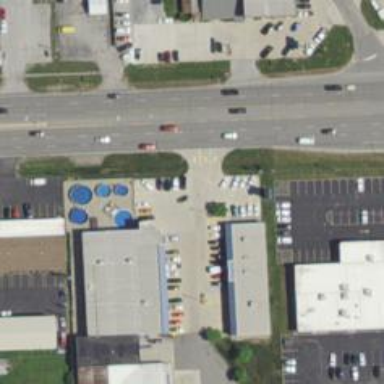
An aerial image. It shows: Swimming pool shop.